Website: home-depot
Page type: delivery-shipping
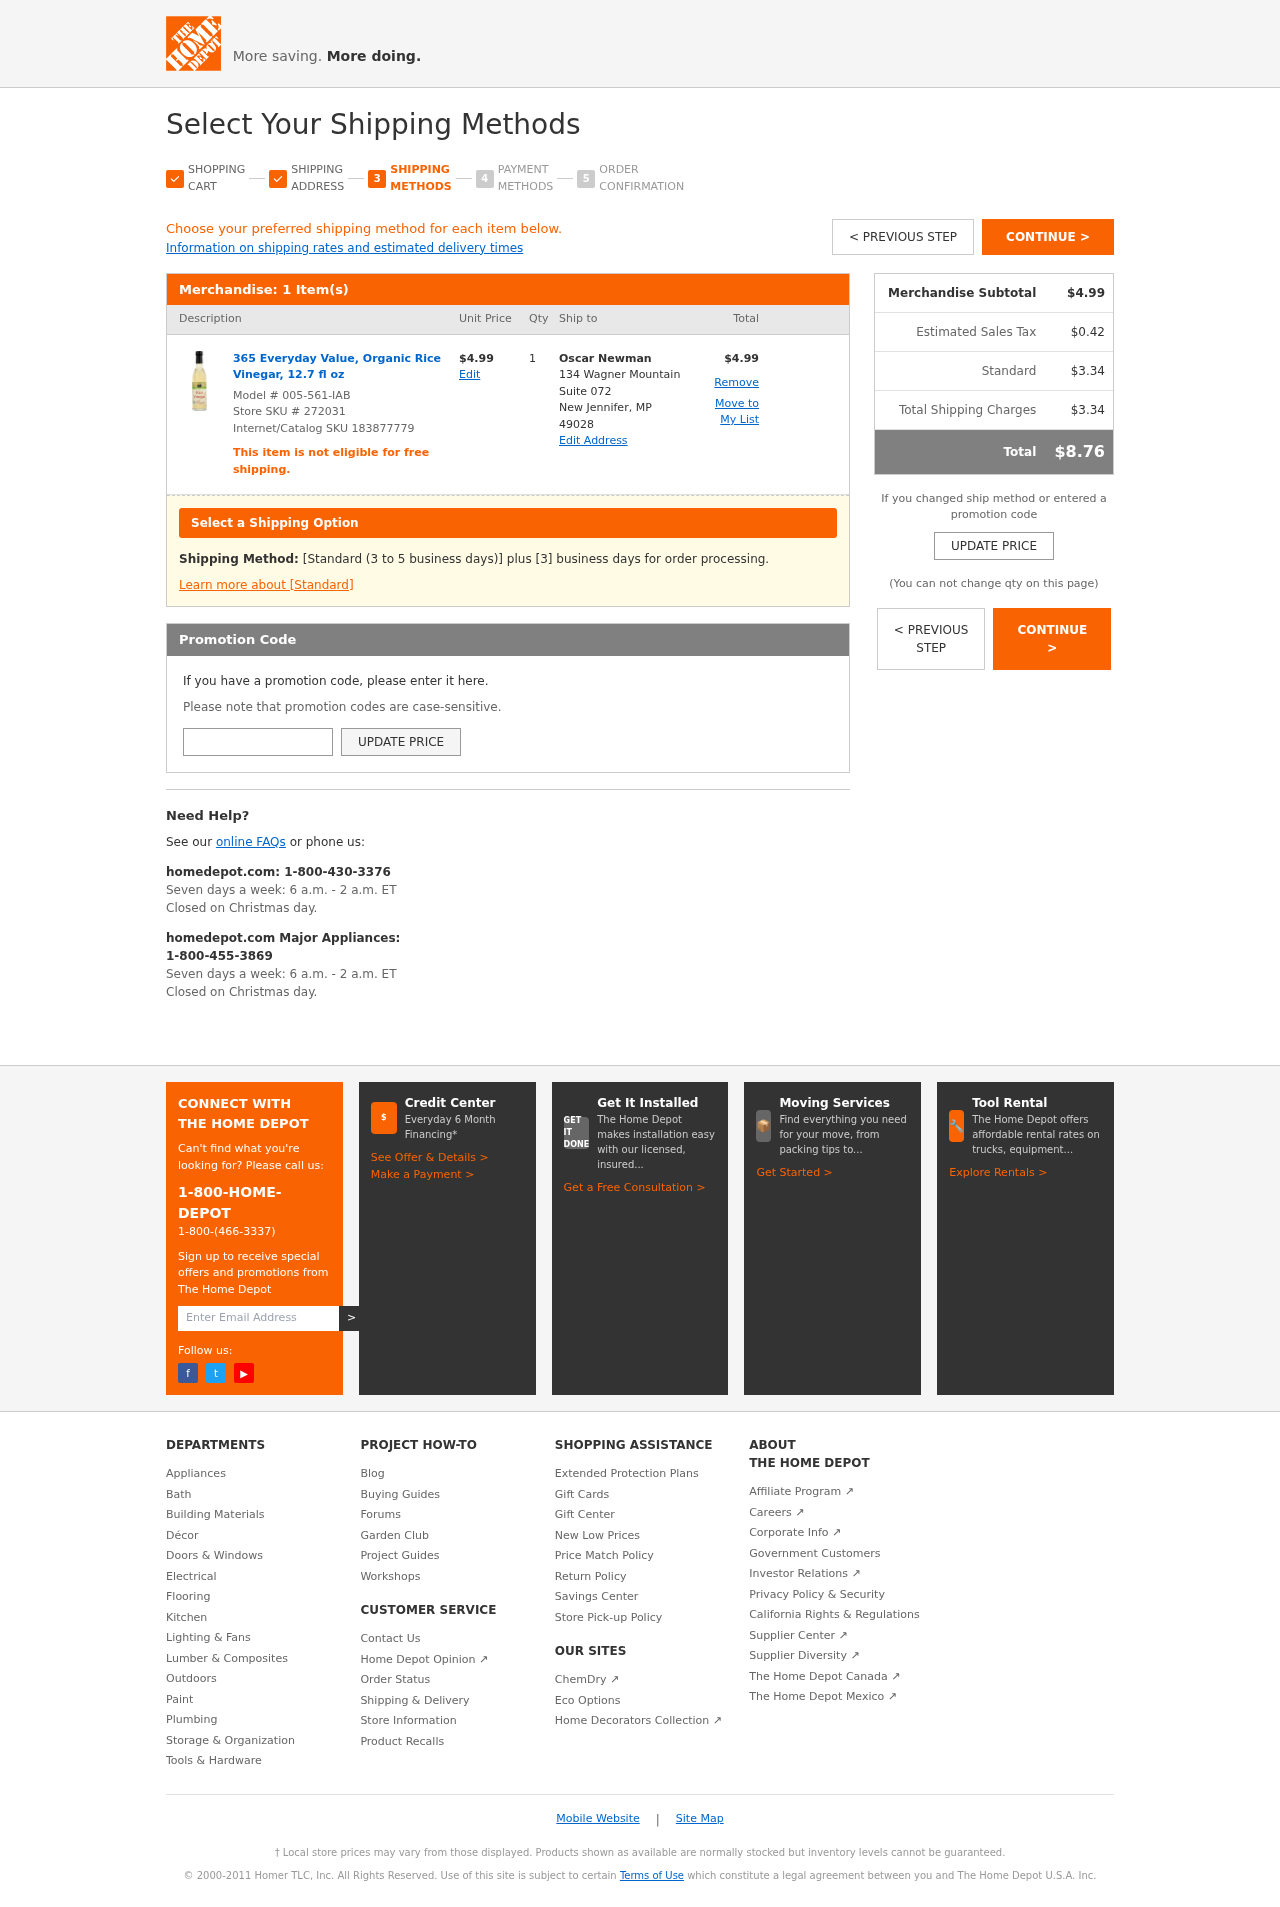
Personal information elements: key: PII_CITY_STATE_ZIP
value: New Jennifer, MP 49028
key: PII_FULLNAME
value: Oscar Newman
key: PII_PROMO_CODE
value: SUMMER20
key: PII_STREET
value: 134 Wagner Mountain Suite 072
Product elements: key: PRODUCT1_NAME
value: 365 Everyday Value, Organic Rice Vinegar, 12.7 fl oz
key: PRODUCT1_PRICE
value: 4.99
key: PRODUCT1_QUANTITY
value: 1
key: PRODUCT_MODEL_NUMBER
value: Model # 005-561-IAB
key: PRODUCT1_LINE_TOTAL
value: $4.99
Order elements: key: ORDER_NUM_ITEMS
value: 1 Item(s)
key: ORDER_SUBTOTAL
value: $4.99
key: ORDER_TAX
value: $0.42
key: ORDER_SHIPPING_COST
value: $3.34
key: ORDER_SHIPPING_TOTAL
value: $3.34
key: ORDER_TOTAL
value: $8.76
Other elements: key: STORE_SKU
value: Store SKU # 272031
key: INTERNET_SKU
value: Internet/Catalog SKU 183877779